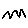
Label: zigzag